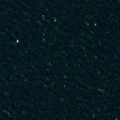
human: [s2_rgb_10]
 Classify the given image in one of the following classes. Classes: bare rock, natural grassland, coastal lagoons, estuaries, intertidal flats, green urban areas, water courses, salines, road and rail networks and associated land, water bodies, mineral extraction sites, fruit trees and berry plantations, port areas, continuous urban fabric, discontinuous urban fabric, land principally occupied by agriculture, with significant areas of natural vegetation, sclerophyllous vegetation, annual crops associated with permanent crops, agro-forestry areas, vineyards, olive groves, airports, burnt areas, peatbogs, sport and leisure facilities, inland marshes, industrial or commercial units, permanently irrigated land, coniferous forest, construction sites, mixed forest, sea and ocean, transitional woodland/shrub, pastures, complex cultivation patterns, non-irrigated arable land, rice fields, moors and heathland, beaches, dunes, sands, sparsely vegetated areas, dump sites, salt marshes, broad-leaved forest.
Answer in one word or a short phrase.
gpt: sea and ocean